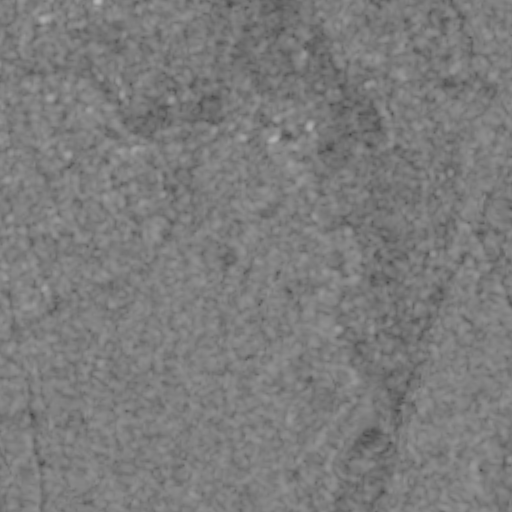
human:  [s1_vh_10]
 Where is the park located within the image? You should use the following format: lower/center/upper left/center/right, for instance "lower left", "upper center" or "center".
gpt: The park is located in the lower left of the image.
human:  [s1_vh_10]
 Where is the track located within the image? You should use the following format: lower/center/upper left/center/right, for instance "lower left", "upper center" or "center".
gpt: The track is located in the upper left of the image.
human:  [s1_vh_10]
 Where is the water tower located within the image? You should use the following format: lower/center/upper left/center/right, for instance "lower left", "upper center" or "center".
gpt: The water tower is located in the upper right of the image.
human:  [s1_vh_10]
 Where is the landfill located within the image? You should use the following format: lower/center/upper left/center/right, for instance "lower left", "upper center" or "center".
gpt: There is no landfill in the image.

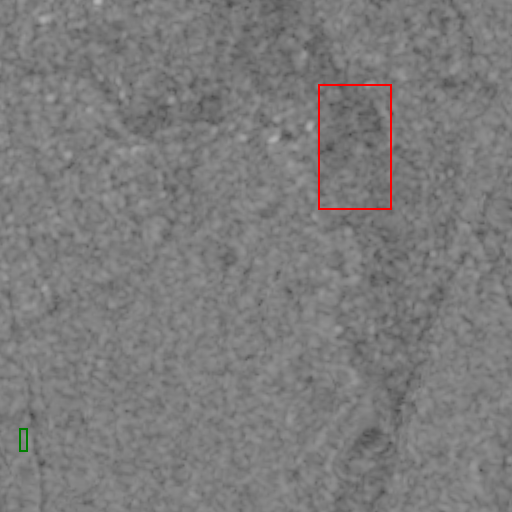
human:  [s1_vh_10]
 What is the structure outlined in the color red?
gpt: The structure outlined in red is a crop field.
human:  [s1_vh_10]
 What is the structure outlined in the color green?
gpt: The structure outlined in green is a park.
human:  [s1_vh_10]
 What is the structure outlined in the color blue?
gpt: There is no blue outline.